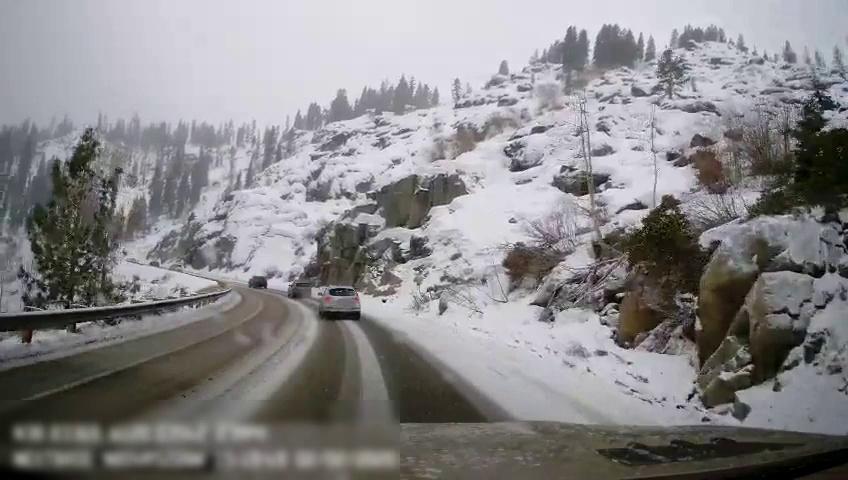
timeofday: Day
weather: Snowy
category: Drivable Space
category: Vehicles | Car
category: Vehicles | Car
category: Vehicles | Car